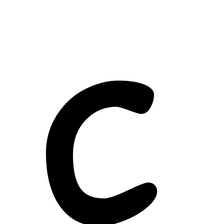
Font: PatrickHand-Regular